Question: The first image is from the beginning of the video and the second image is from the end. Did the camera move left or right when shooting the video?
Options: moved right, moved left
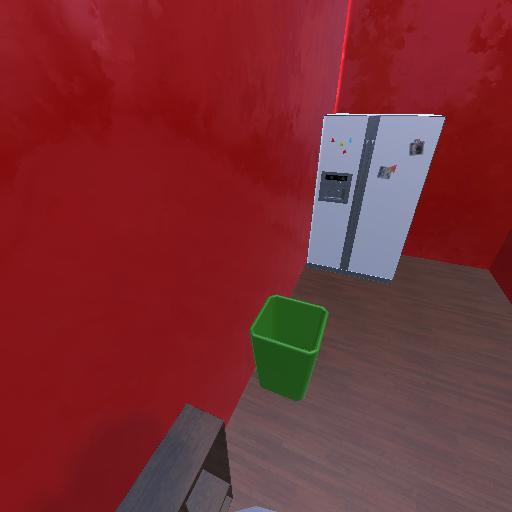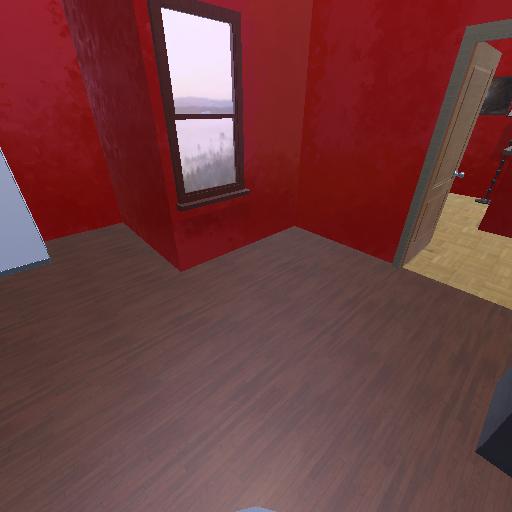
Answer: moved right